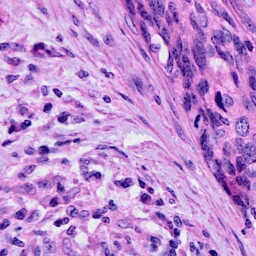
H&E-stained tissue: Cervix